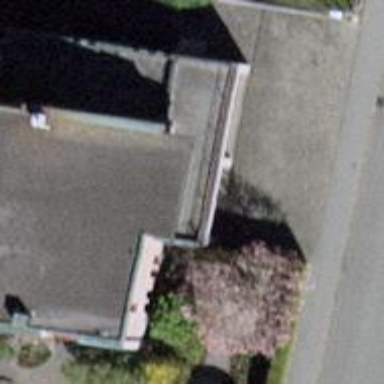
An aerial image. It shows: Building part with flat roof.